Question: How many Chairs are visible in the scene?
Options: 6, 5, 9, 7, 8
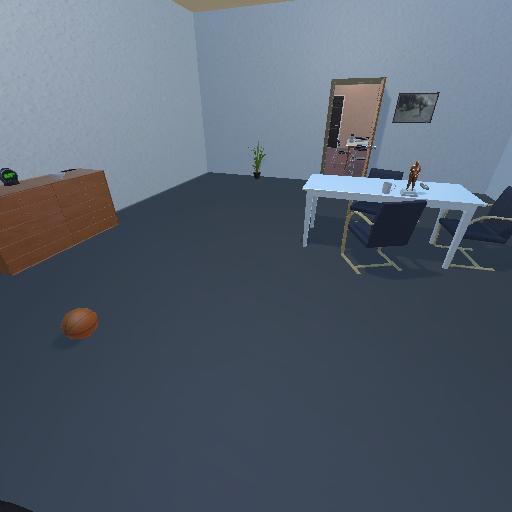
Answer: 6